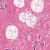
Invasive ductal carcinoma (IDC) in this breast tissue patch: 0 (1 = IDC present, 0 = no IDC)